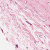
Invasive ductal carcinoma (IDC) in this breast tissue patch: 0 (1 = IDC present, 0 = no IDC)